Aerial crown-view tile of a tropical tree (Barro Colorado Island, Panama), acquired 20250616:
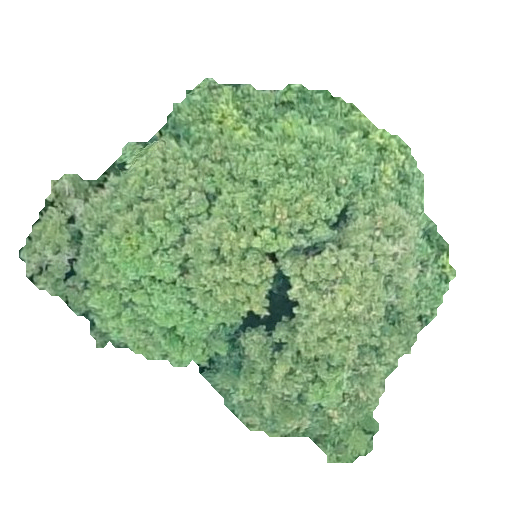
Species: Prioria copaifera
GBIF accepted scientific name: Prioria copaifera
Crown area: 148.889 m²